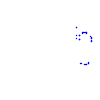
Particle: kaon